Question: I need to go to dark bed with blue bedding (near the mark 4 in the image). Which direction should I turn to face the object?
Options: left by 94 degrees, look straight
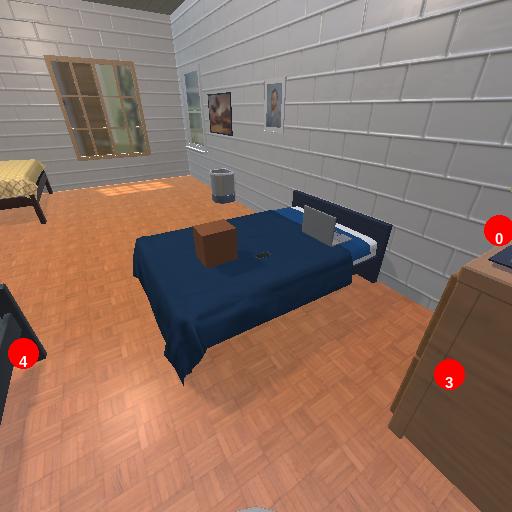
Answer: left by 94 degrees